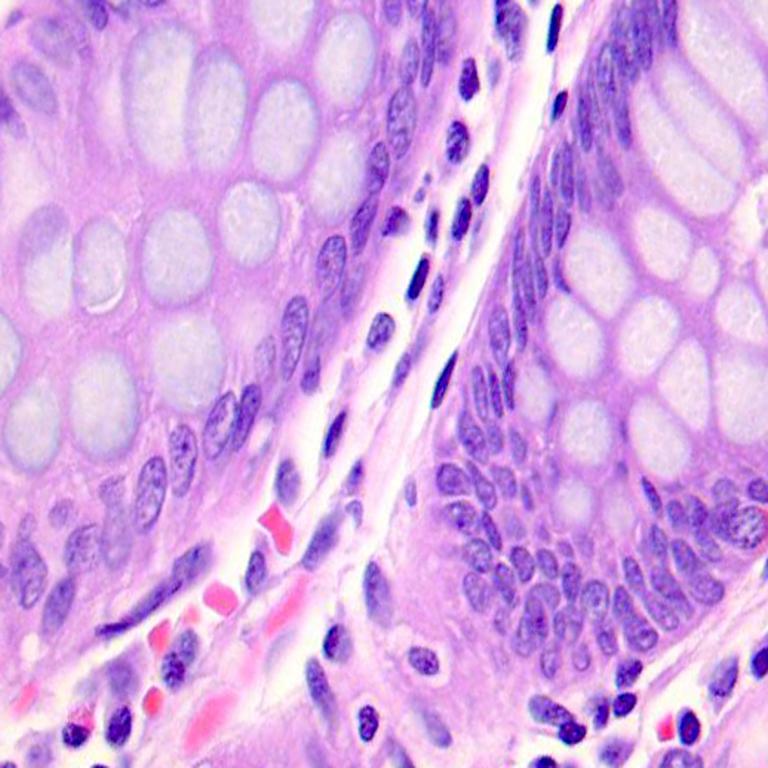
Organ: colon
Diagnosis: benign